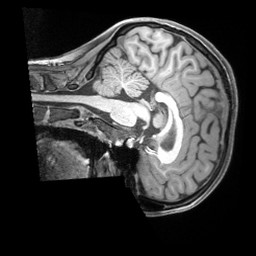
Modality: T1w
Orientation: sagittal
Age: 20
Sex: female
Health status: ill
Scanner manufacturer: siemens
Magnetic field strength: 3 T
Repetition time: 2.2 s
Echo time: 0.00218 s